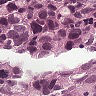
Metastatic tissue present: yes